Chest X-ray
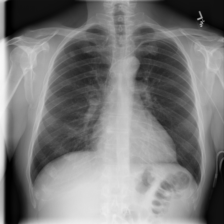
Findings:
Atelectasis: negative
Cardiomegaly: positive
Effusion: negative
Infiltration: negative
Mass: negative
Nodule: negative
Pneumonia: negative
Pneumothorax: negative
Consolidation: negative
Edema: negative
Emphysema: negative
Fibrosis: negative
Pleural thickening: negative
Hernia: negative